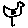
Label: bird